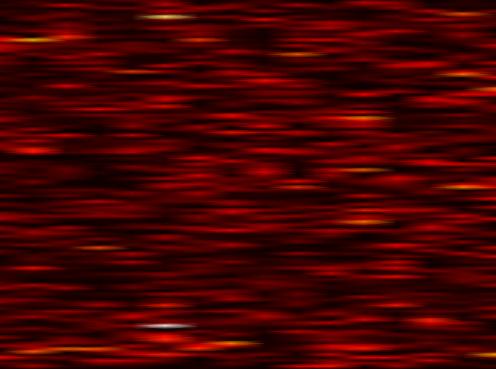
Label: UFMC